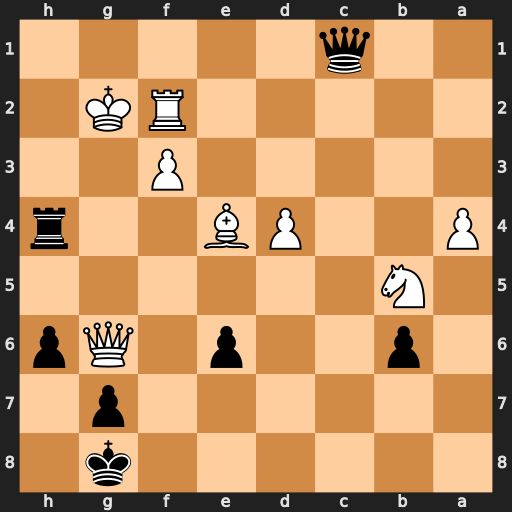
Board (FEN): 6k1/6p1/1p2p1Qp/1N6/P2PB2r/5P2/5RK1/2q5
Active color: b
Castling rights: -
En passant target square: -
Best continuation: Qh1+ Kg3 Qh3#